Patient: sex M, age 35
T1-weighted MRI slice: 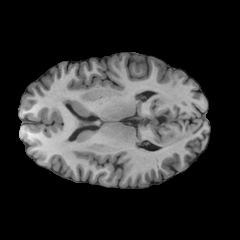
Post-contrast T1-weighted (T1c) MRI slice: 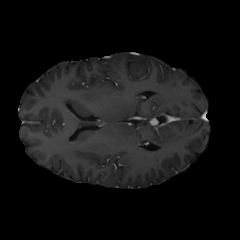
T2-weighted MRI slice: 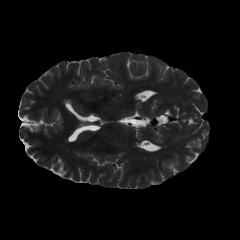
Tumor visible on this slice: yes
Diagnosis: Astrocytoma, IDH-mutant
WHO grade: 3